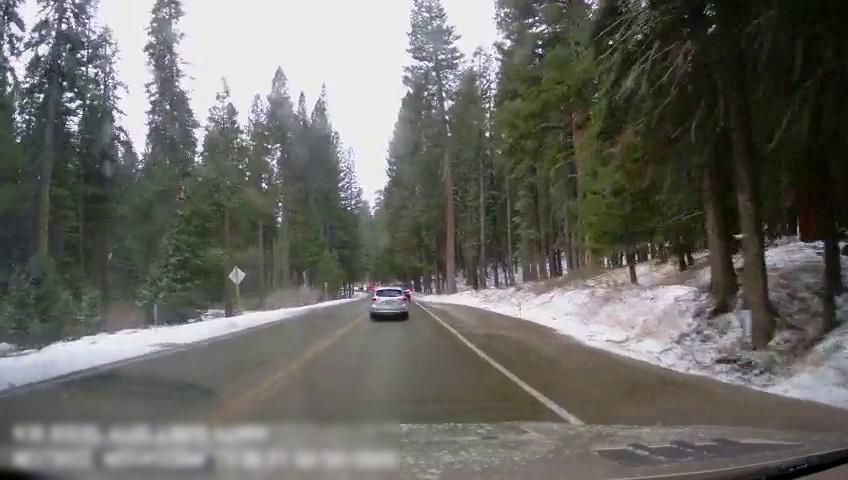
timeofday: Day
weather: Snowy
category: Drivable Space
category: Vehicles | Truck
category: Vehicles | SUV
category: Lanes | Current Lane
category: Lanes | Opposite Lane
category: Lanes | Opposite Lane
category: Lanes | Current Lane